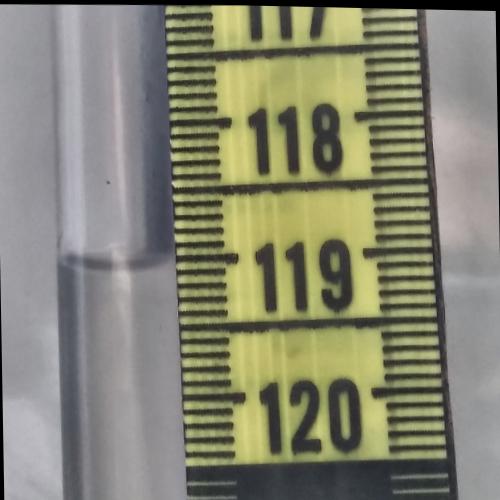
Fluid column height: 119.0 cm